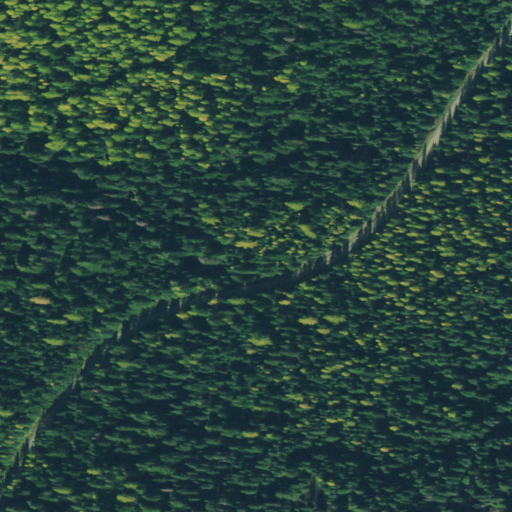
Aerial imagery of valley in Montana named Prospect Gulch containing evergreen forest and woody wetlands